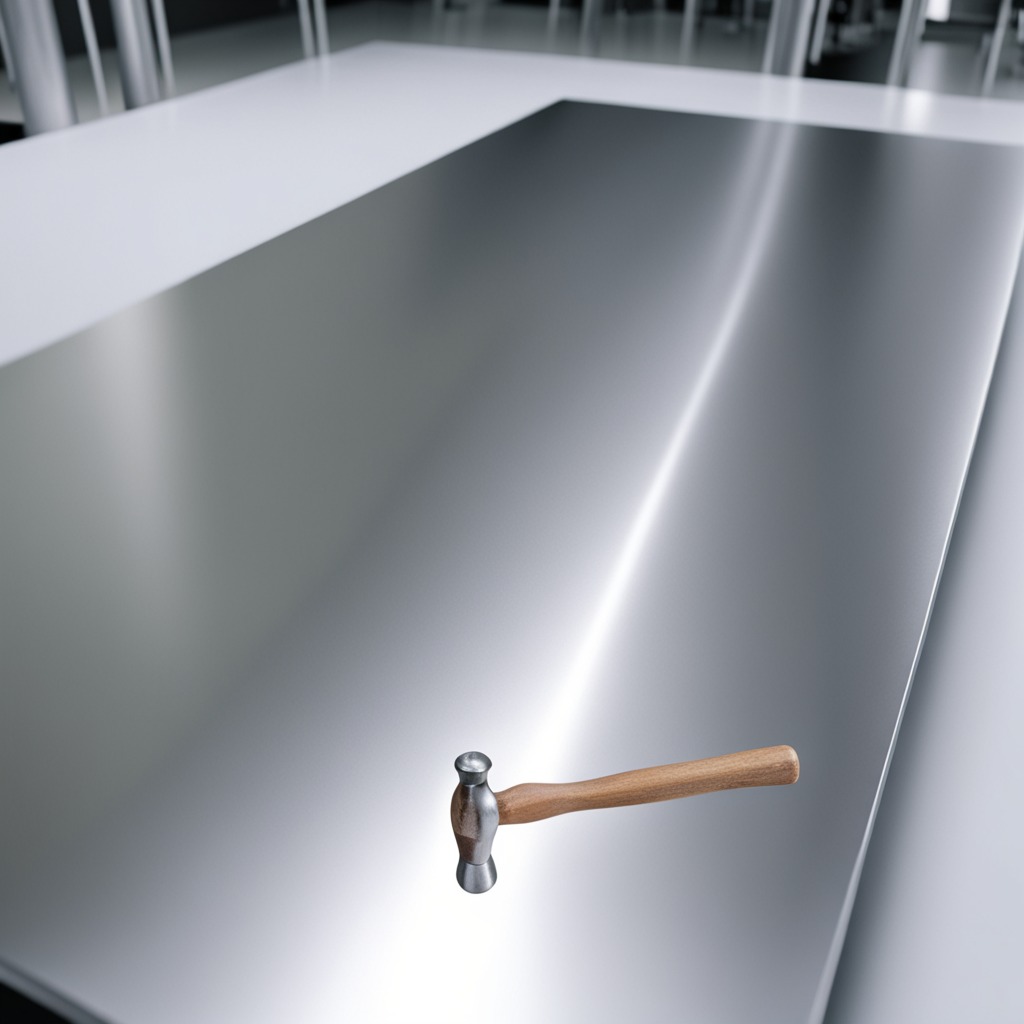
A hammer is lying on a stainless steel table in a high-end prototyping lab.